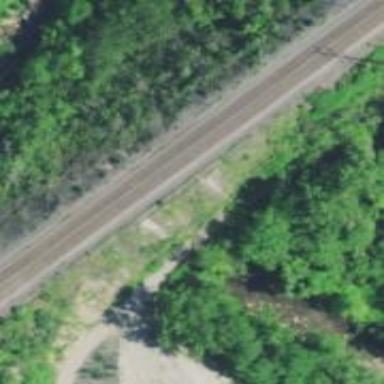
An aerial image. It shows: Railway track.